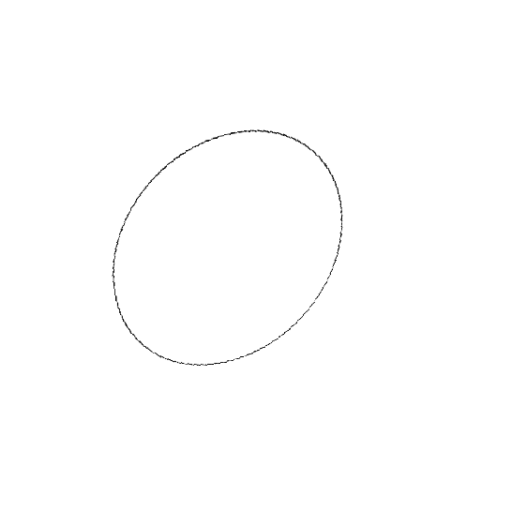
Crossing number: 0